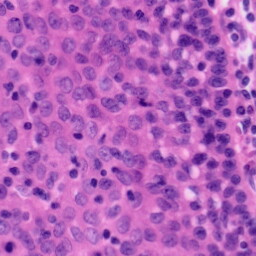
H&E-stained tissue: Tonsil